Question: I've a select that has to provide some decimal values (percentages) for an accounting application.
The values are like 10, 20, 22.5.
The problem is that want to display
In the simple_form_for <URL>, in the Collections section, it talks about a 'label_method', and i guess it would solve the problem.
It would be enough, but for clarity my simple_form_for is something like this :
'''
<%= simple_form_for(@company) do |f| %>
...
<%= f.input :percentage, :collection=>[BigDecimal(10),BigDecimal(20),BigDecimal(22.5,3)]%><br />
...
'''
And here is what i get:

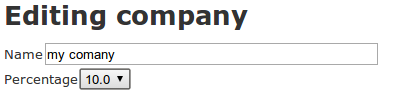
Answer: Summarized, label_method allows you to define a method, which is called for each of the items in the given collection, and of which the result is used to display the item
Either you give a symbol as label method, like
'''
label_method: :method_to_be_called
'''
or you define the method in place, like
'''
label_method: lambda { |value| calculated_label }
'''
In your case, I would define the collection as
'''
[ [BigDecimal(10), 0], [BigDecimal(20), 0], [BigDecimal(22.5, 3), 2] ]
'''
and the label_method as
'''
label_method: lambda { |value| number_with_precision(value[0], precision: value[1]) }
'''
You probably also need a value_method, returning the right result to your server, something like
'''
value_method: lambda { |value| value[0] }
'''